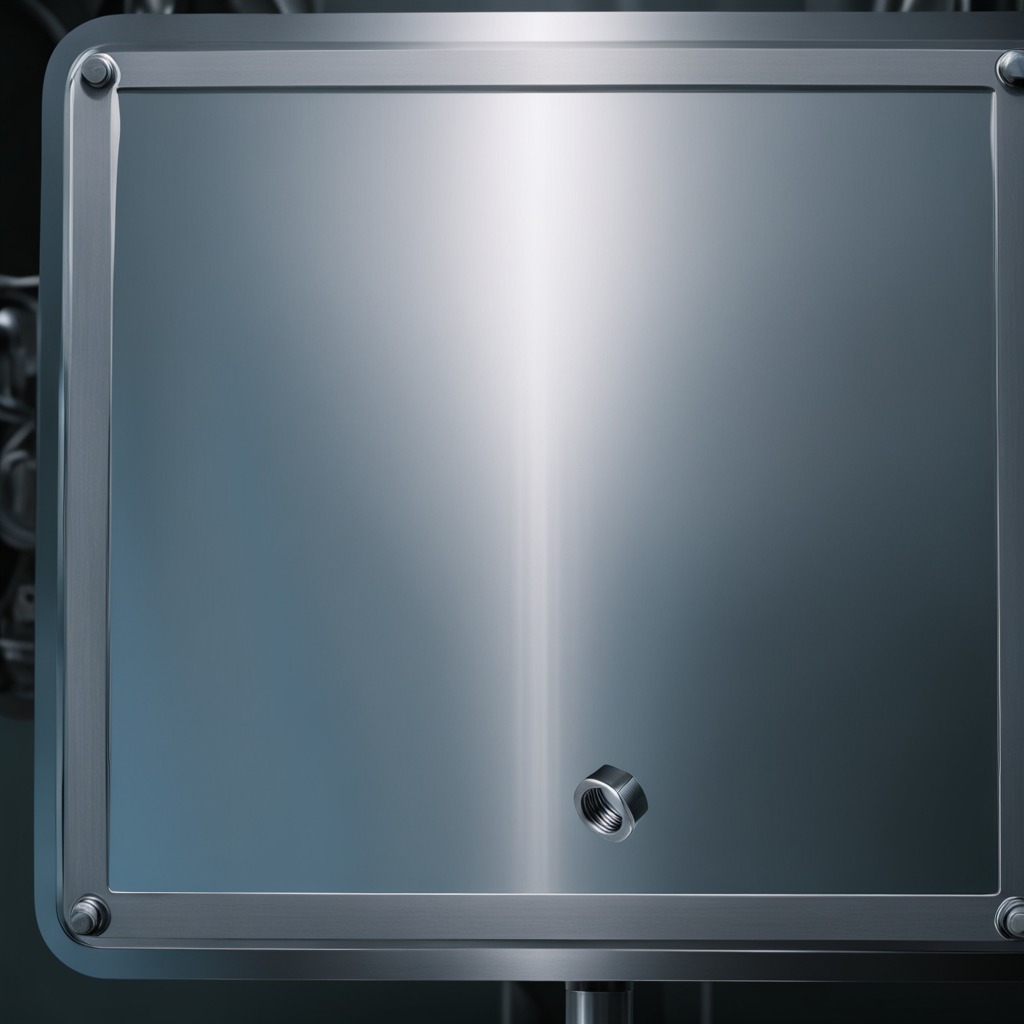
A metal nut is lying on the metal table in a machine shop under fluorescent lights.